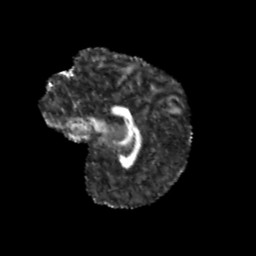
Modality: FA
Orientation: sagittal
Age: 10
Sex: male
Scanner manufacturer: siemens
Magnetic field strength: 3 T
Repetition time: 3.8 s
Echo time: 0.07 s